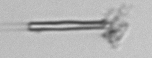
Label: fiber_TAG_external_detritus